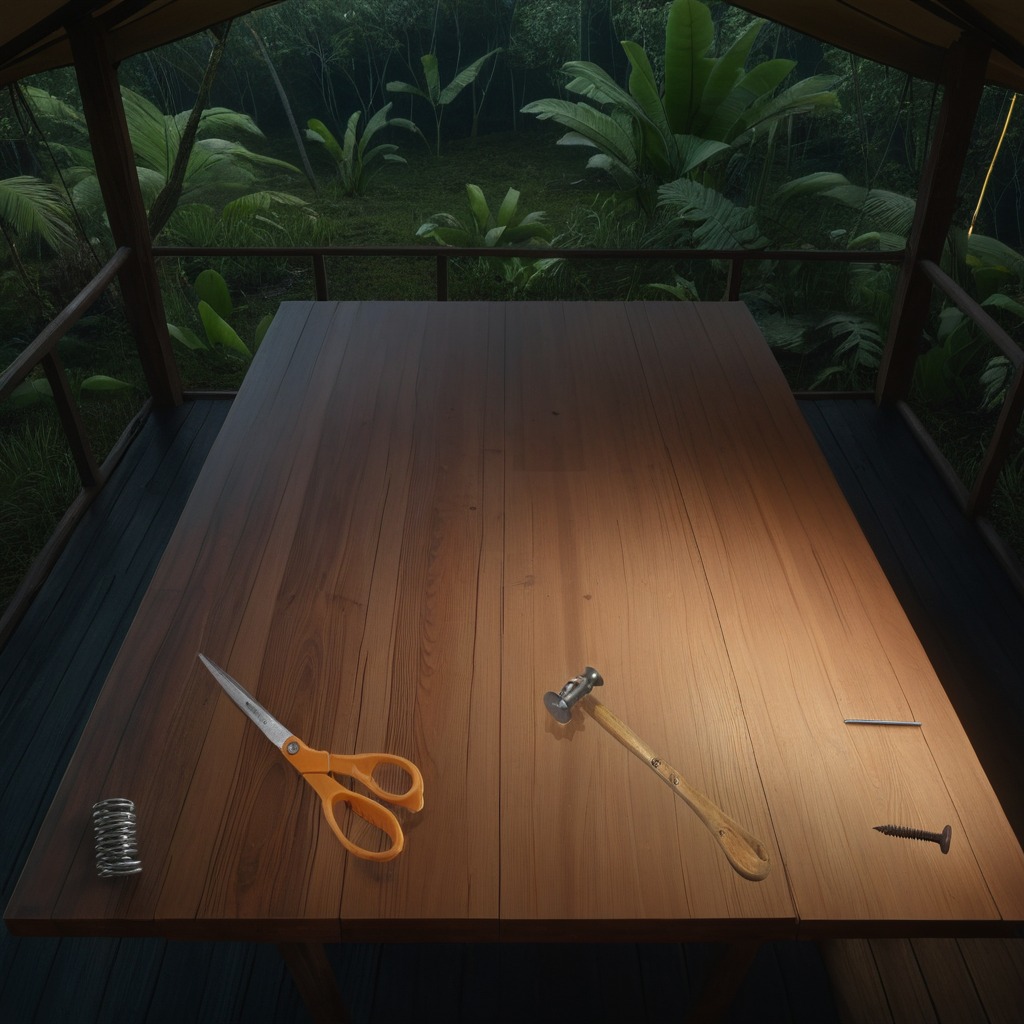
A metal machine screw, an iron nail, a hammer, a coiled metal spring, and a pair of scissors are lying on the wooden table inside a jungle field workshop tent at night.